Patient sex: M
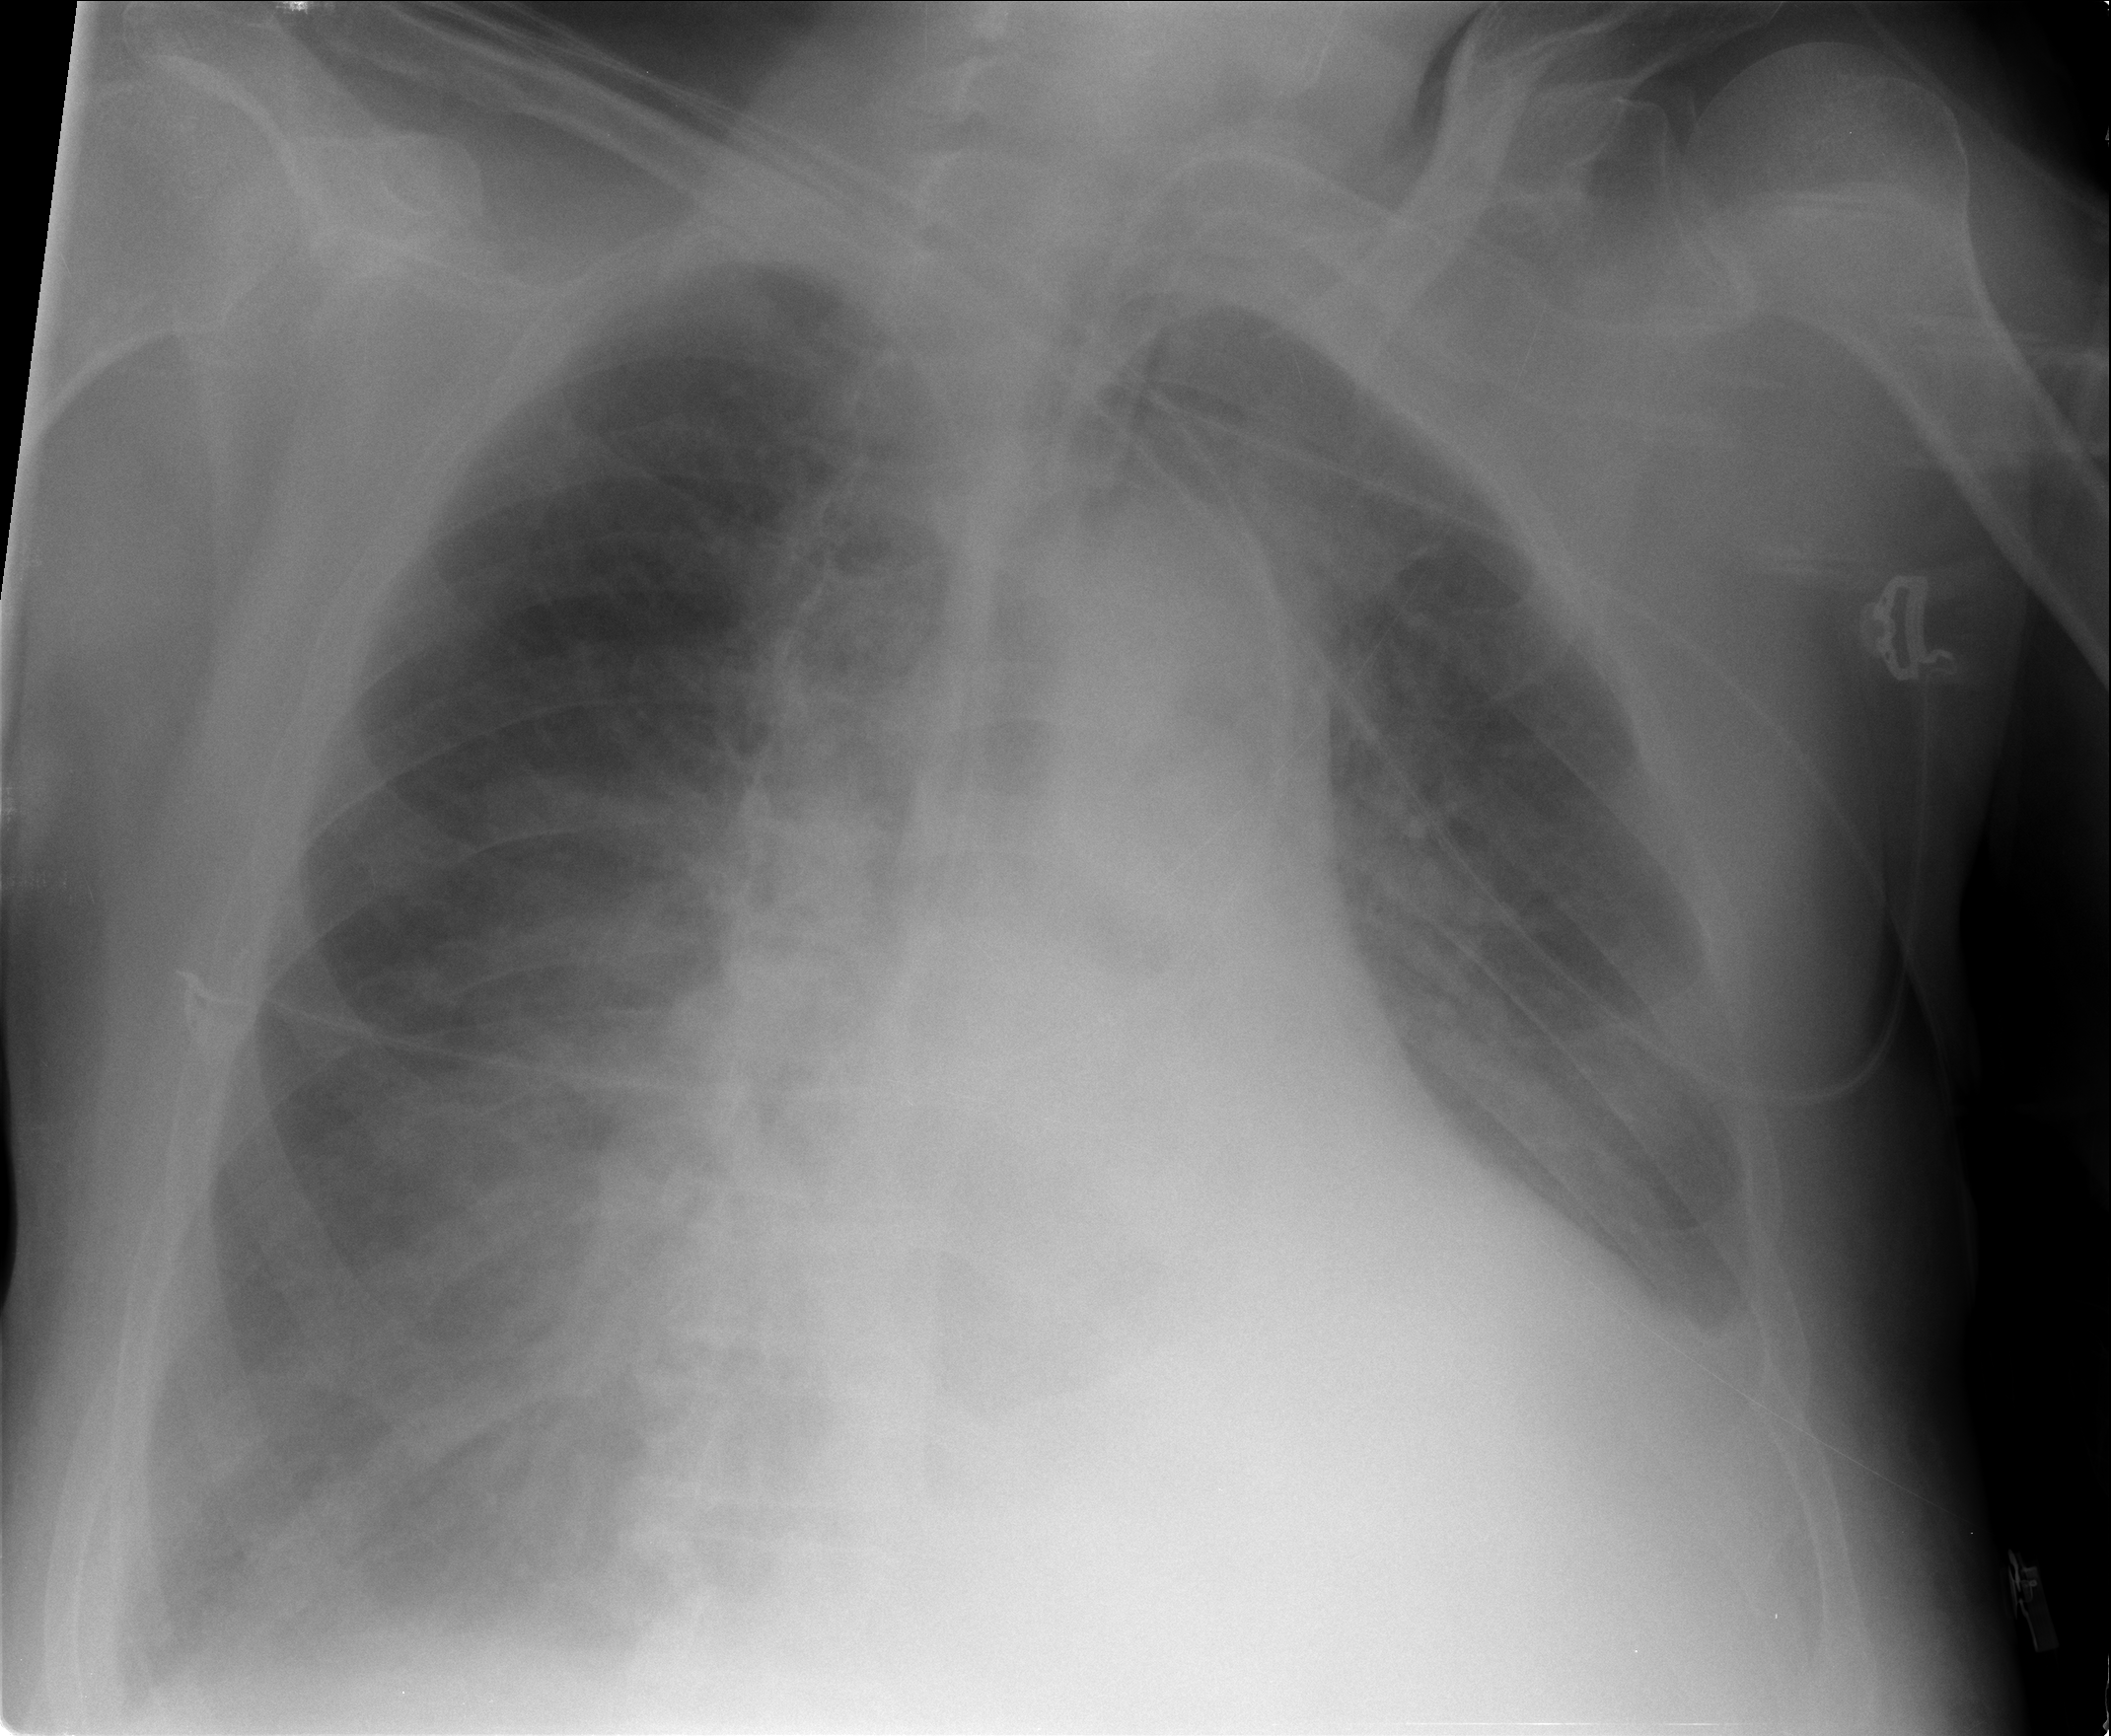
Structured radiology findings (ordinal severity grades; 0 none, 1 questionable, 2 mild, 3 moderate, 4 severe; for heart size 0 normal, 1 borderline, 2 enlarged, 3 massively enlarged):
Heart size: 2
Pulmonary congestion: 2
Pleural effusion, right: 2
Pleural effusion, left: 2
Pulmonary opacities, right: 1
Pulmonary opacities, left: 1
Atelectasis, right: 2
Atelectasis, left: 2